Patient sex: M
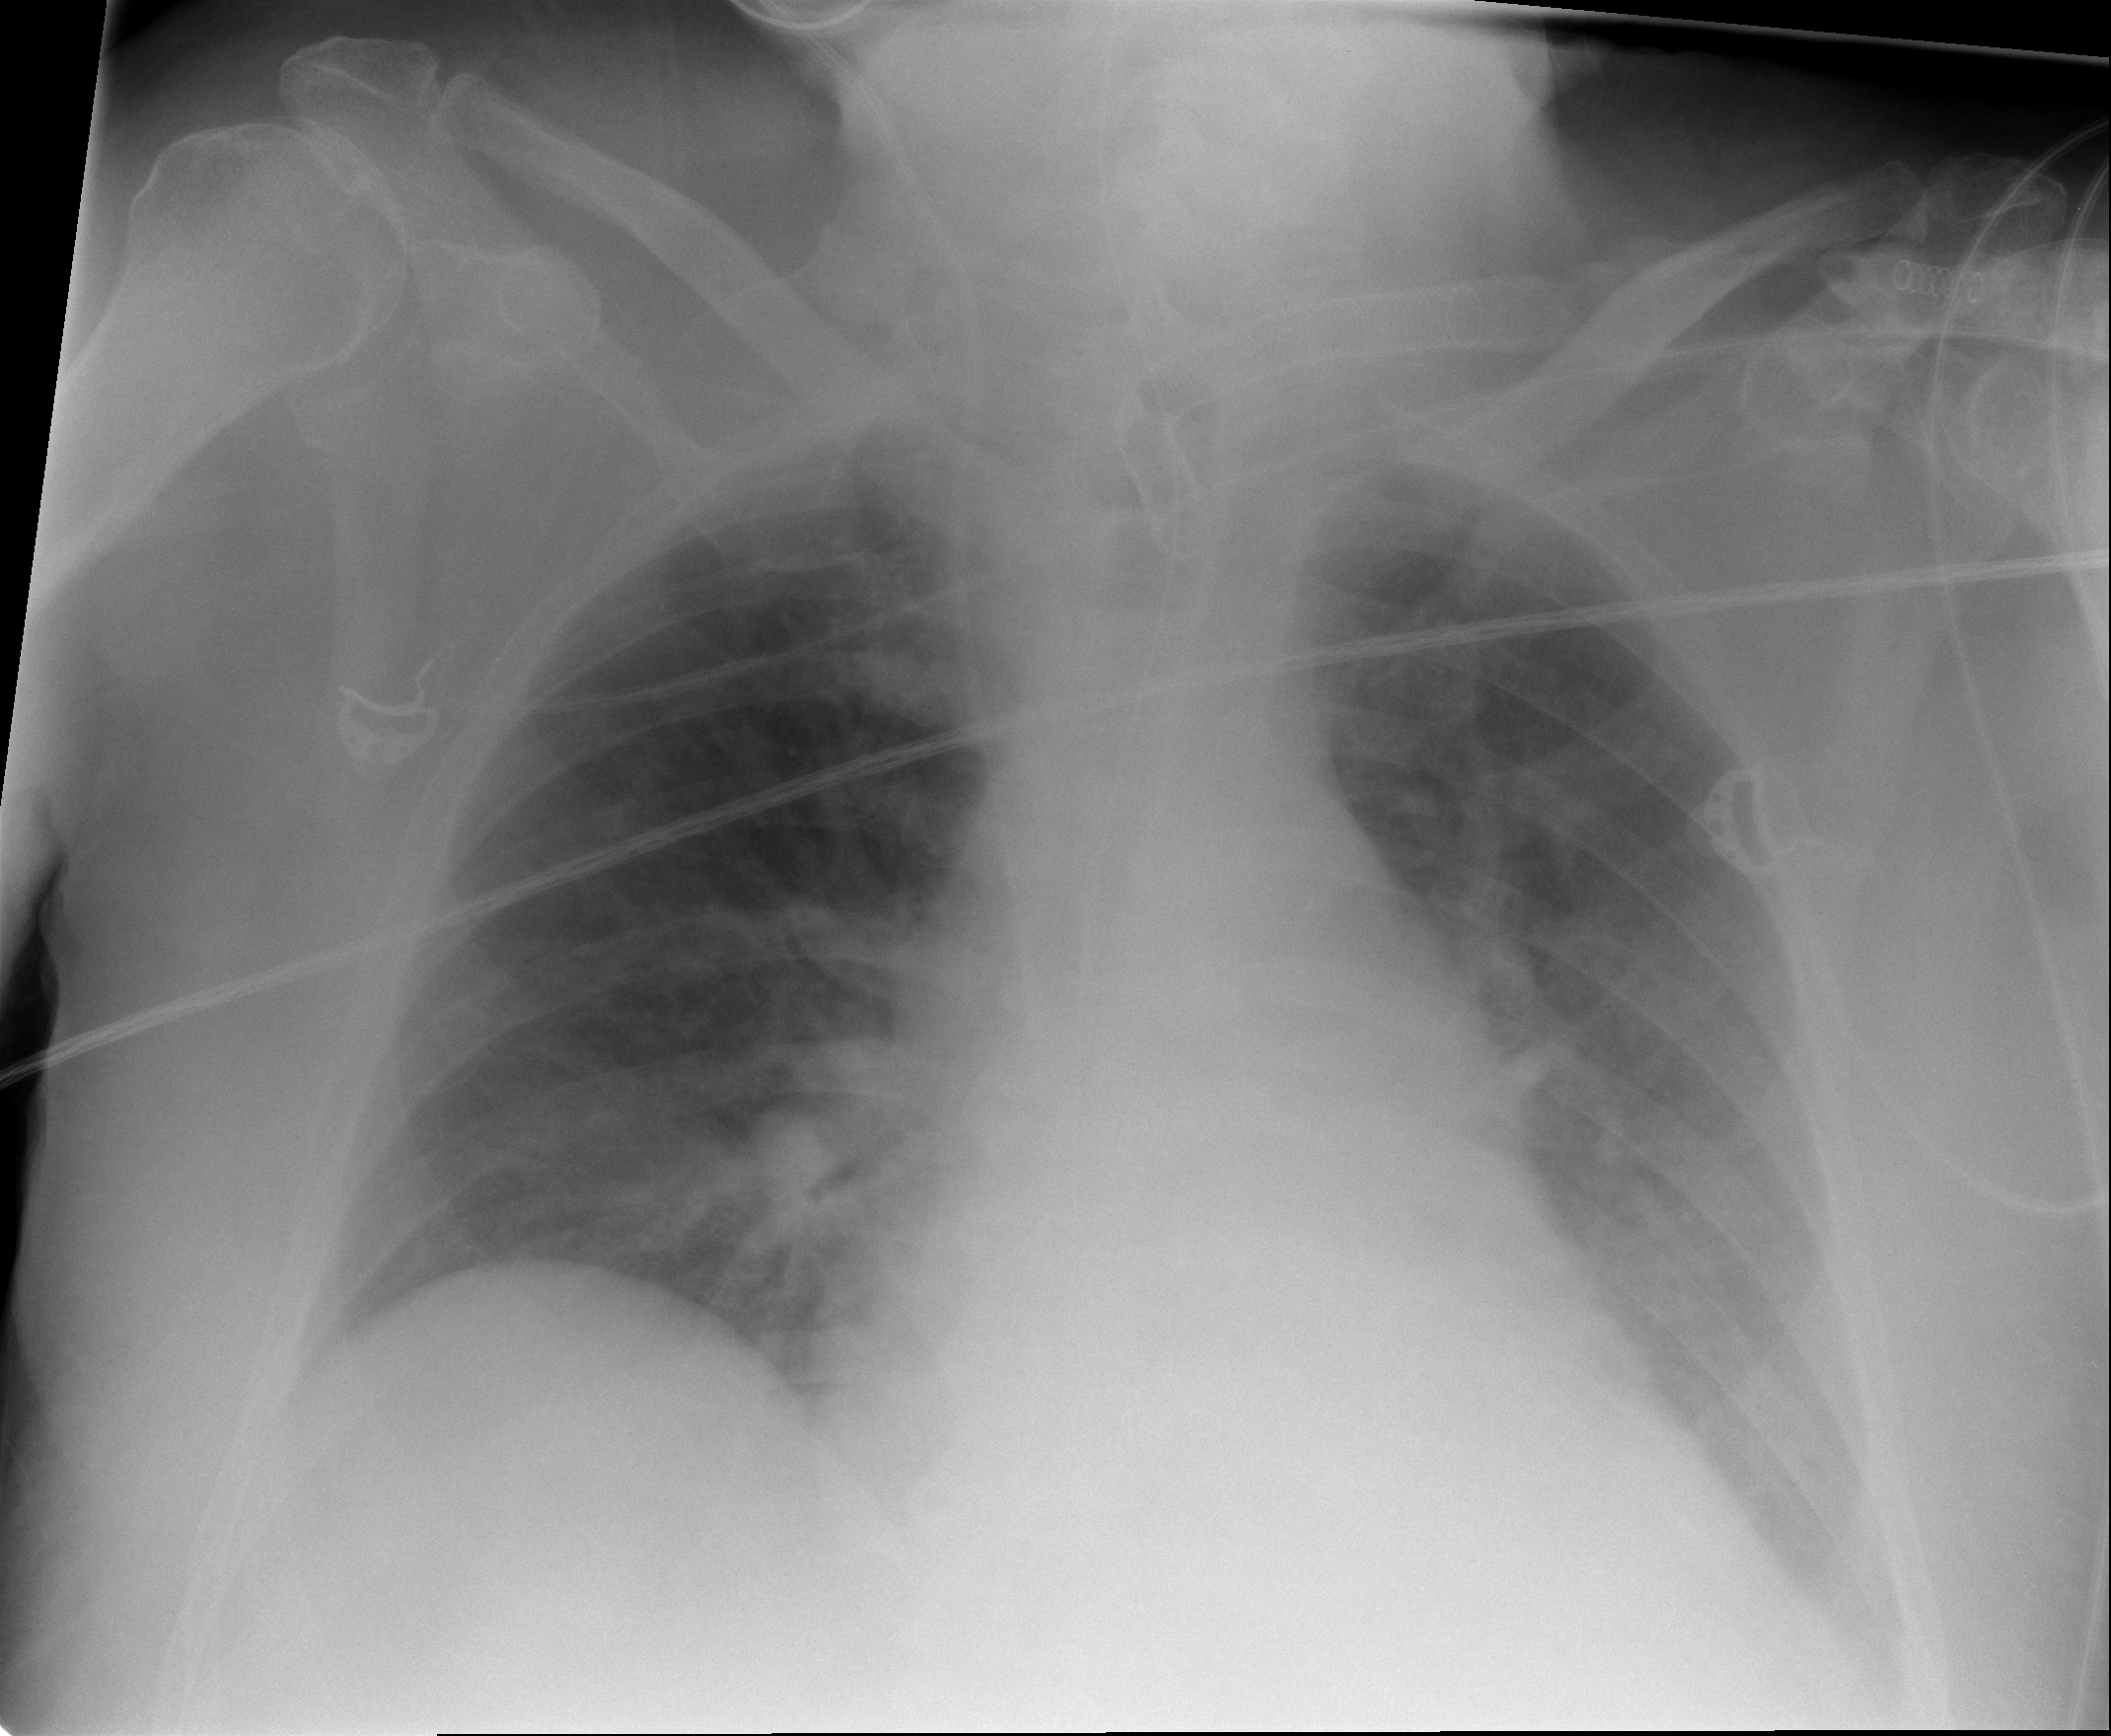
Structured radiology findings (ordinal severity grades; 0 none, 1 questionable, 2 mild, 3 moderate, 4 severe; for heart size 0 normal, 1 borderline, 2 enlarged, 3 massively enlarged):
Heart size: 2
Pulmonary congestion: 2
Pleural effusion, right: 0
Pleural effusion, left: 2
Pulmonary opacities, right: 1
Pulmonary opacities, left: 1
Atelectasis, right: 0
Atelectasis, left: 2